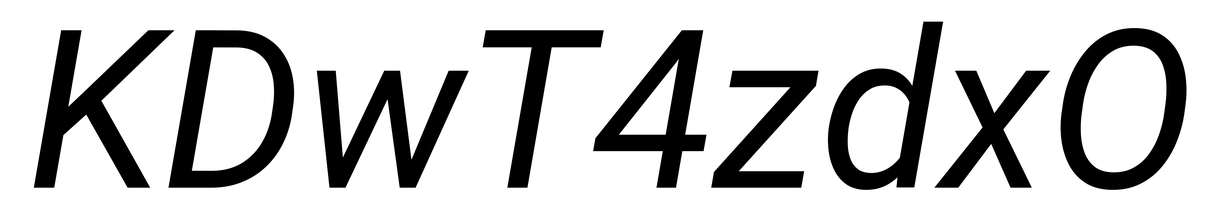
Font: Roboto-Italic_Italic